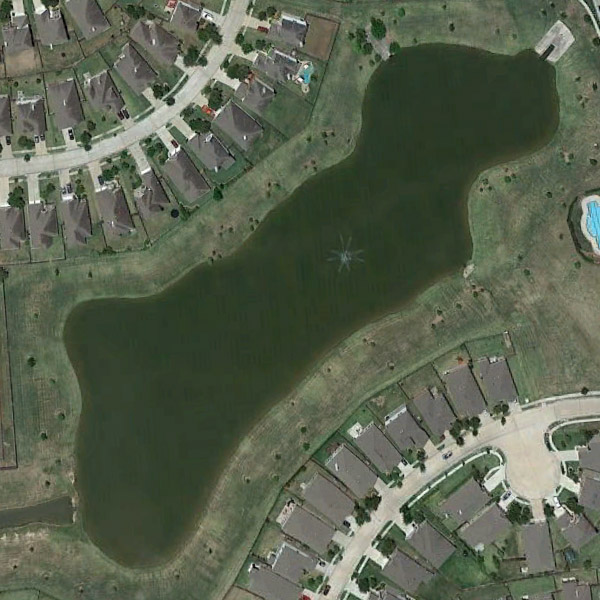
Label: Pond